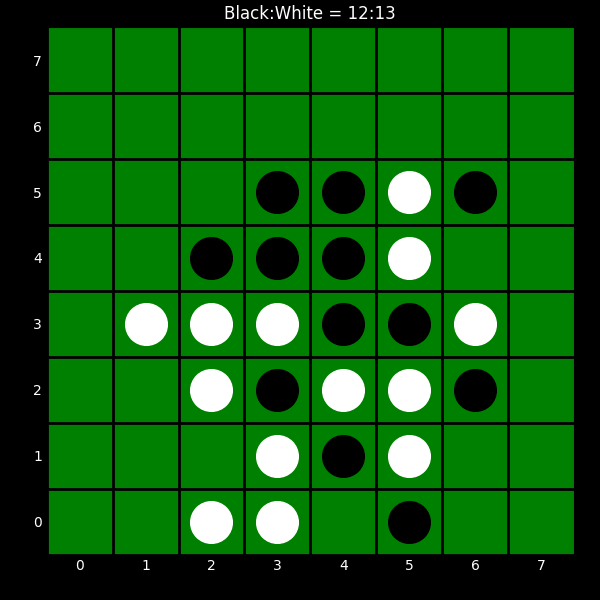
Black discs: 12
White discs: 13